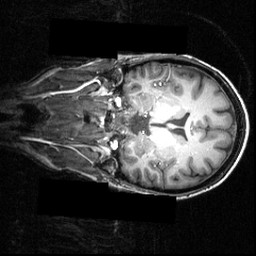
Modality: T1w
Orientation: coronal
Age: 24
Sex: female
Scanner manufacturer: siemens
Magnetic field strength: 3.951 T
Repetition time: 1.5 s
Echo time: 0.00335 s